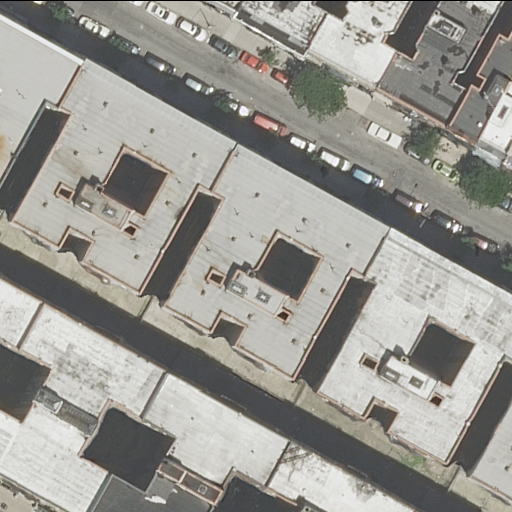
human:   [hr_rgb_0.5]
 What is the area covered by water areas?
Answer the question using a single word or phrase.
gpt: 0m2

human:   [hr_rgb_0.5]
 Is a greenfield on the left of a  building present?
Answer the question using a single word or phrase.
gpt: no

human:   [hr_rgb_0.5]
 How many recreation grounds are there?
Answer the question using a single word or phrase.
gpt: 0

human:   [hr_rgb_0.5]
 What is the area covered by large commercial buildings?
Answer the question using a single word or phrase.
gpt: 0m2

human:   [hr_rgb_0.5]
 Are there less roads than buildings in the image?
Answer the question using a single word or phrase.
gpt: yes

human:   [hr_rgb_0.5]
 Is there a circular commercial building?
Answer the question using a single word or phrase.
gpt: no

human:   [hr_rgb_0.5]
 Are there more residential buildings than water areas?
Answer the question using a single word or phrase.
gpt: yes

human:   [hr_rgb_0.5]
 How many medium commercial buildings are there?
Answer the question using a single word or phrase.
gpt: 0

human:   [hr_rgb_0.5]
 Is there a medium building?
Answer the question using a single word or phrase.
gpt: yes

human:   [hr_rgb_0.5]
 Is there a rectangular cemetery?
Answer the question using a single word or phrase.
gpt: no

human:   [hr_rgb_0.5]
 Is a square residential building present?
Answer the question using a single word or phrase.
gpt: no

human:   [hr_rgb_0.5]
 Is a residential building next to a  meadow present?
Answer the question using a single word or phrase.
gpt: no

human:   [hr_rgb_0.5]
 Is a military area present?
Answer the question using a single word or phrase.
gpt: no

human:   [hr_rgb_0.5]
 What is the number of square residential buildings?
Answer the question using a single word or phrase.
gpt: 0

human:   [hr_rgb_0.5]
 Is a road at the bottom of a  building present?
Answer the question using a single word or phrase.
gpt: no

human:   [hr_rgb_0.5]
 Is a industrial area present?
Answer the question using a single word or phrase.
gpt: no

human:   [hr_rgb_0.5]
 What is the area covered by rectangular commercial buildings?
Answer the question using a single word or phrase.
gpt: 0m2

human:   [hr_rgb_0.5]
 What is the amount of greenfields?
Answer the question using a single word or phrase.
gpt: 0

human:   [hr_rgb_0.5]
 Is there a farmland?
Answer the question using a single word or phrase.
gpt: no

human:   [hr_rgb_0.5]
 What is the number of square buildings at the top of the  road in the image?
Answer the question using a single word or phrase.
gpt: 0

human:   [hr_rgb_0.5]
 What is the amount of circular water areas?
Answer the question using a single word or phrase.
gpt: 0

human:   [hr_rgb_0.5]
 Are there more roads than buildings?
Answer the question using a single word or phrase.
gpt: no

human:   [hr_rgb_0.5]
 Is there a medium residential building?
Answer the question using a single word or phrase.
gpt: yes

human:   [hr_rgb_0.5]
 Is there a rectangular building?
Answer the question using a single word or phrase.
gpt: yes

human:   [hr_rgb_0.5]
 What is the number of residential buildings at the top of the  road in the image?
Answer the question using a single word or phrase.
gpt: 3

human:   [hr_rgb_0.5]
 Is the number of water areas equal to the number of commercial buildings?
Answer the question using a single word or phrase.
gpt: yes

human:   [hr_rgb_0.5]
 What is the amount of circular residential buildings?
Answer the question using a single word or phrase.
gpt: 0

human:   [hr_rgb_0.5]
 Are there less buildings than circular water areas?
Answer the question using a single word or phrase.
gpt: no

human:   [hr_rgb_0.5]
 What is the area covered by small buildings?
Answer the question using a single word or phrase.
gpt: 215m2

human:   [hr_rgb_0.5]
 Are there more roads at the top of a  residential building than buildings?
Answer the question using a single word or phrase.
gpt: no

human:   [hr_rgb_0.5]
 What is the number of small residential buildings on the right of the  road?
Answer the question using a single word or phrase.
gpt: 3

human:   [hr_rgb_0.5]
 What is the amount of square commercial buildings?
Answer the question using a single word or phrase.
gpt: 0

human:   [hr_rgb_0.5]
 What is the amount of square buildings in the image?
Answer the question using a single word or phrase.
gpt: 0

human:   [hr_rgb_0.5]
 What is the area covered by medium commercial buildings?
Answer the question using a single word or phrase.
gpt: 0m2

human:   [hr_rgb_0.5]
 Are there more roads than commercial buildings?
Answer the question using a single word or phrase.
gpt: yes

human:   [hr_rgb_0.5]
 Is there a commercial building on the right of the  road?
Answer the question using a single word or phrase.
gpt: no